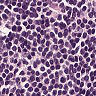
Metastatic tissue present: no